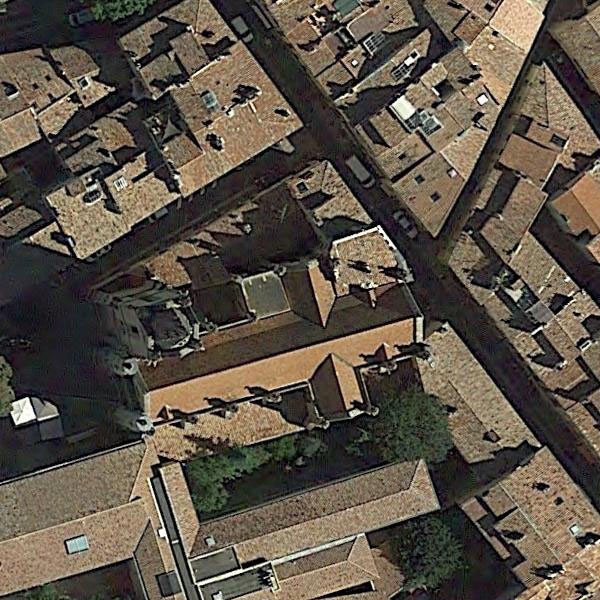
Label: Church